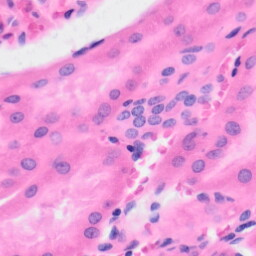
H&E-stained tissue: Kidney